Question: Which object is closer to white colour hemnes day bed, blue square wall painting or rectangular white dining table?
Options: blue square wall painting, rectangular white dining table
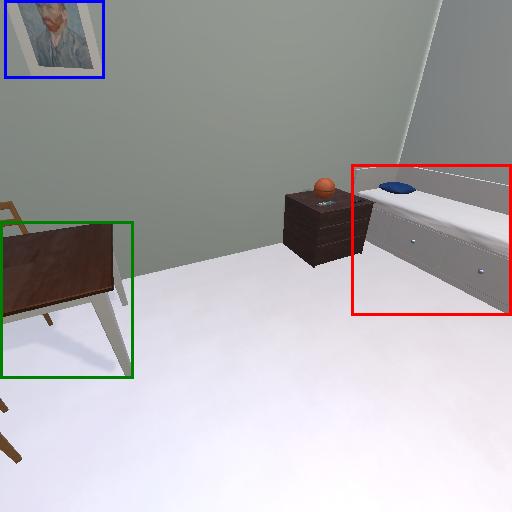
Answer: blue square wall painting